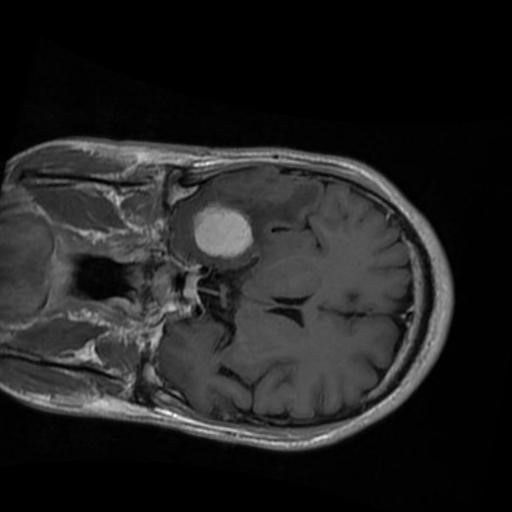
Label: brain_menin